Question: '''
<%@ Page Language="C#" AutoEventWireup="true" CodeBehind="TestForm.aspx.cs" Inherits="Dish.TestForm" %>
<!DOCTYPE html PUBLIC "-//W3C//DTD XHTML 1.0 Transitional//EN" "http://www.w3.org/TR/xhtml1/DTD/xhtml1-transitional.dtd">
<%@ Register TagName="AdPanelDefault" TagPrefix="dish" Src="~/abc.ascx" %>
<html xmlns="http://www.w3.org/1999/xhtml">
<head runat="server">
<title></title>
<script language="javascript" type="text/javascript" src="../../Scripts/jquery-1.4.2.min.js"></script>
<script language="javascript" type="text/javascript" src="../../Scripts/jquery.jcarousel.min.js"></script>
<script language="javascript" type="text/javascript">
jQuery(document).ready(function () {
debugger;
jQuery('#mycarousel').jcarousel({
wrap: 'circular'
});
});
</script>
</head>
<body>
<form id="form1" runat="server">
<div id="wrap">
<ul id="mycarousel" class="jcarousel-skin-tango">
<li>
<img src="http://static.flickr.com/66/199481236_dc98b5abb3_s.jpg" width="75" height="75"
alt="" />
</li>
</ul>
</div>
</form>
</body>
</html>
'''
I want to implement I am getting following exception .

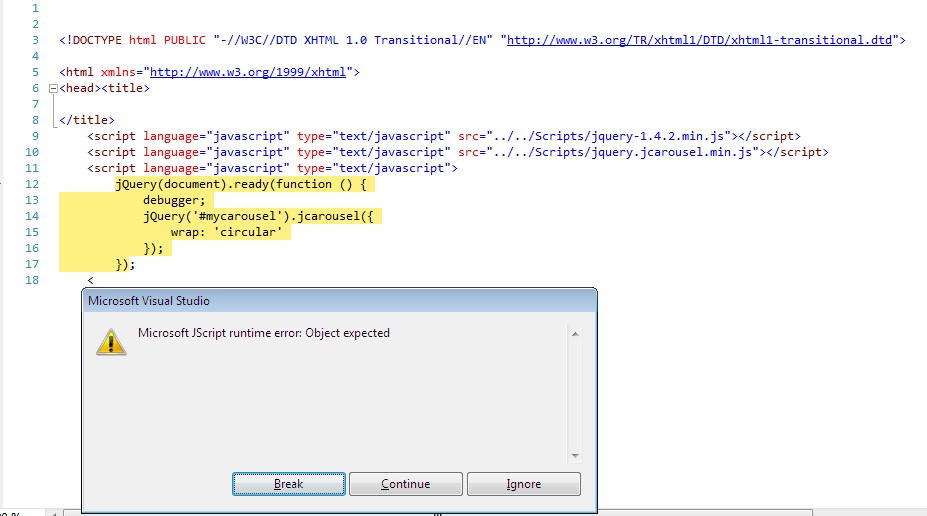
Answer: There was some issue in the footer control while adding the Javascript file reference.